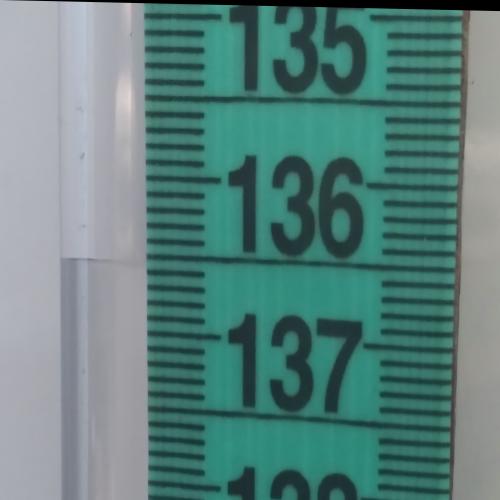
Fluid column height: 136.6 cm